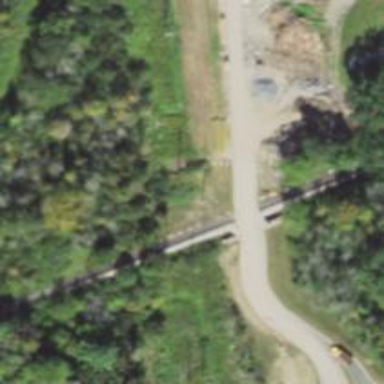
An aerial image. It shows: Residential road with asphalt surface. There is beam bridge along the road.